Aerial crown-view tile of a tropical tree (Barro Colorado Island, Panama), acquired 20250124:
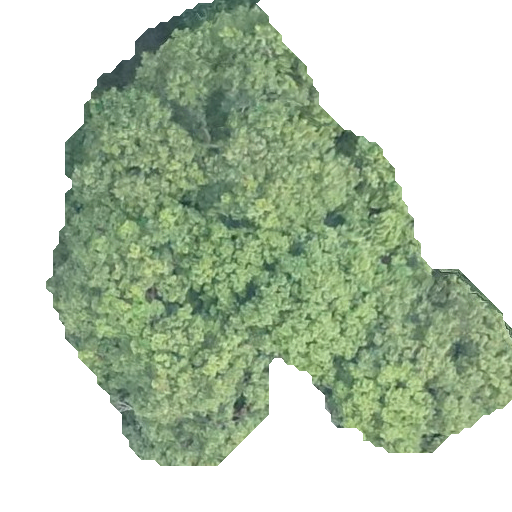
Species: Prioria copaifera
GBIF accepted scientific name: Prioria copaifera
Crown area: 205.05 m²